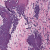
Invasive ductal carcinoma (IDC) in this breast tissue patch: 0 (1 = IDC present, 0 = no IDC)